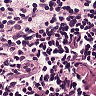
Metastatic tissue present: no